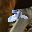
Label: 2